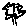
Label: tree